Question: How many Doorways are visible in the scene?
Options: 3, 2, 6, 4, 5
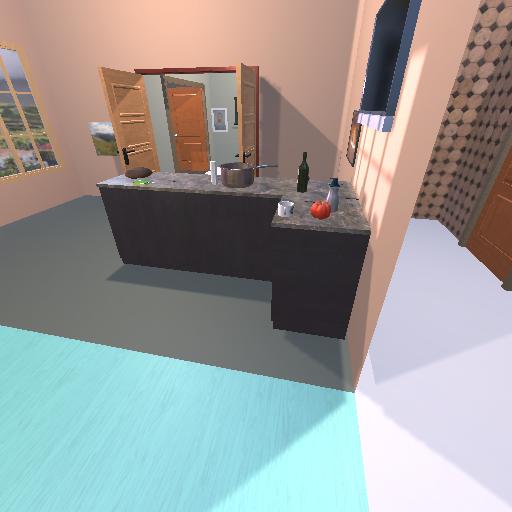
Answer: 3